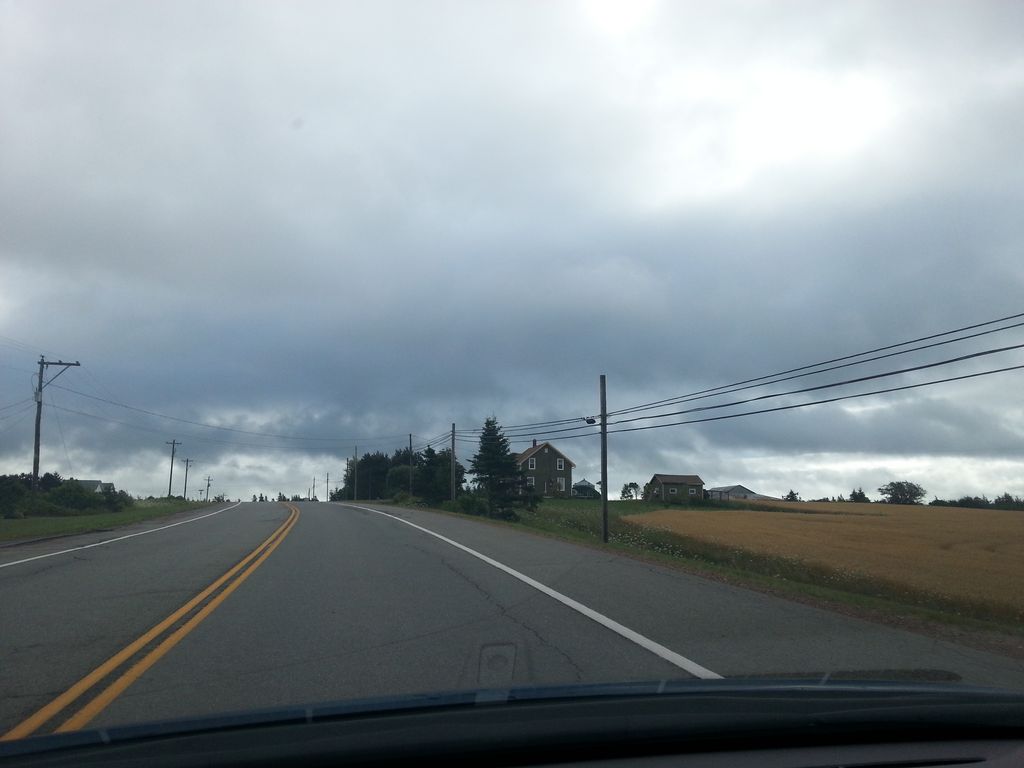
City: charlottetown